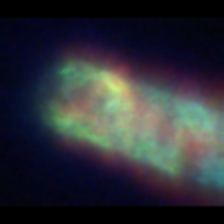
Taxon: Diatom_aggregate
Group: Diatoms